Question: I am trying to create a bullet-point type list in R, and want to save it in pdf, which successfully resulted in printing the bullet-point list on a window:
'''
a = paste0("Starting portfolio value: $", prettyNum(<PHONE>,big.mark=",",scientific=F))
b = "Inflation assumptions of 3% annually"
c = "Average annual returns: 6%"
d ="Average annual volatility: 7%"
text = paste(a, "
", b, "
", c, "
", d, "
")
library(grid)
grid.points(x = rep(10,4), y = c(295, 318, 338, 360), pch = 15, gp = gpar(cex = 0.5))
grid.text(text, x = 0.05, hjust = 0, gp = gpar(fontsize = 11))
'''

However, I would like to be able to save this to a pdf, along with two other graphs on the same page.
Any way of doing that? Thanks!
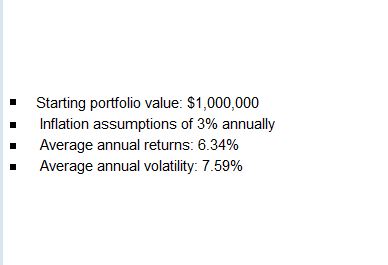
Answer: Try something like this:
'''
a = paste0("Starting portfolio value: $", prettyNum(<PHONE>,big.mark=",",scientific=F))
b = "Inflation assumptions of 3% annually"
c = "Average annual returns: 6%"
d ="Average annual volatility: 7%"
pdf('out.pdf',width=5,height=5)
plot(NA, xlim=c(0,5), ylim=c(0,5), bty='n',
xaxt='n', yaxt='n', xlab='', ylab='')
text(1,4,a, pos=4)
text(1,3,b, pos=4)
text(1,2,c, pos=4)
text(1,1,d, pos=4)
points(rep(1,4),1:4, pch=15)
dev.off()
'''
Here's the approximate output: